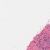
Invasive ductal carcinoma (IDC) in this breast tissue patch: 0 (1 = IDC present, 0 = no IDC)